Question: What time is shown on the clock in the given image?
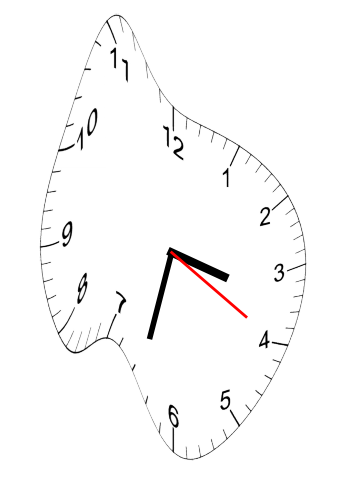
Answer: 03:32:20